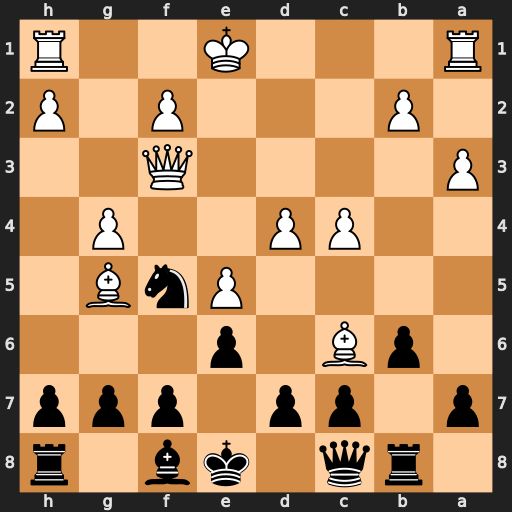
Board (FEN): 1rq1kb1r/p1pp1ppp/1pB1p3/4PnB1/2PP2P1/P4Q2/1P3P1P/R3K2R
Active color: b
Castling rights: KQk
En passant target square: -
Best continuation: Nxd4 Bxd7+ Qxd7